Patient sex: M
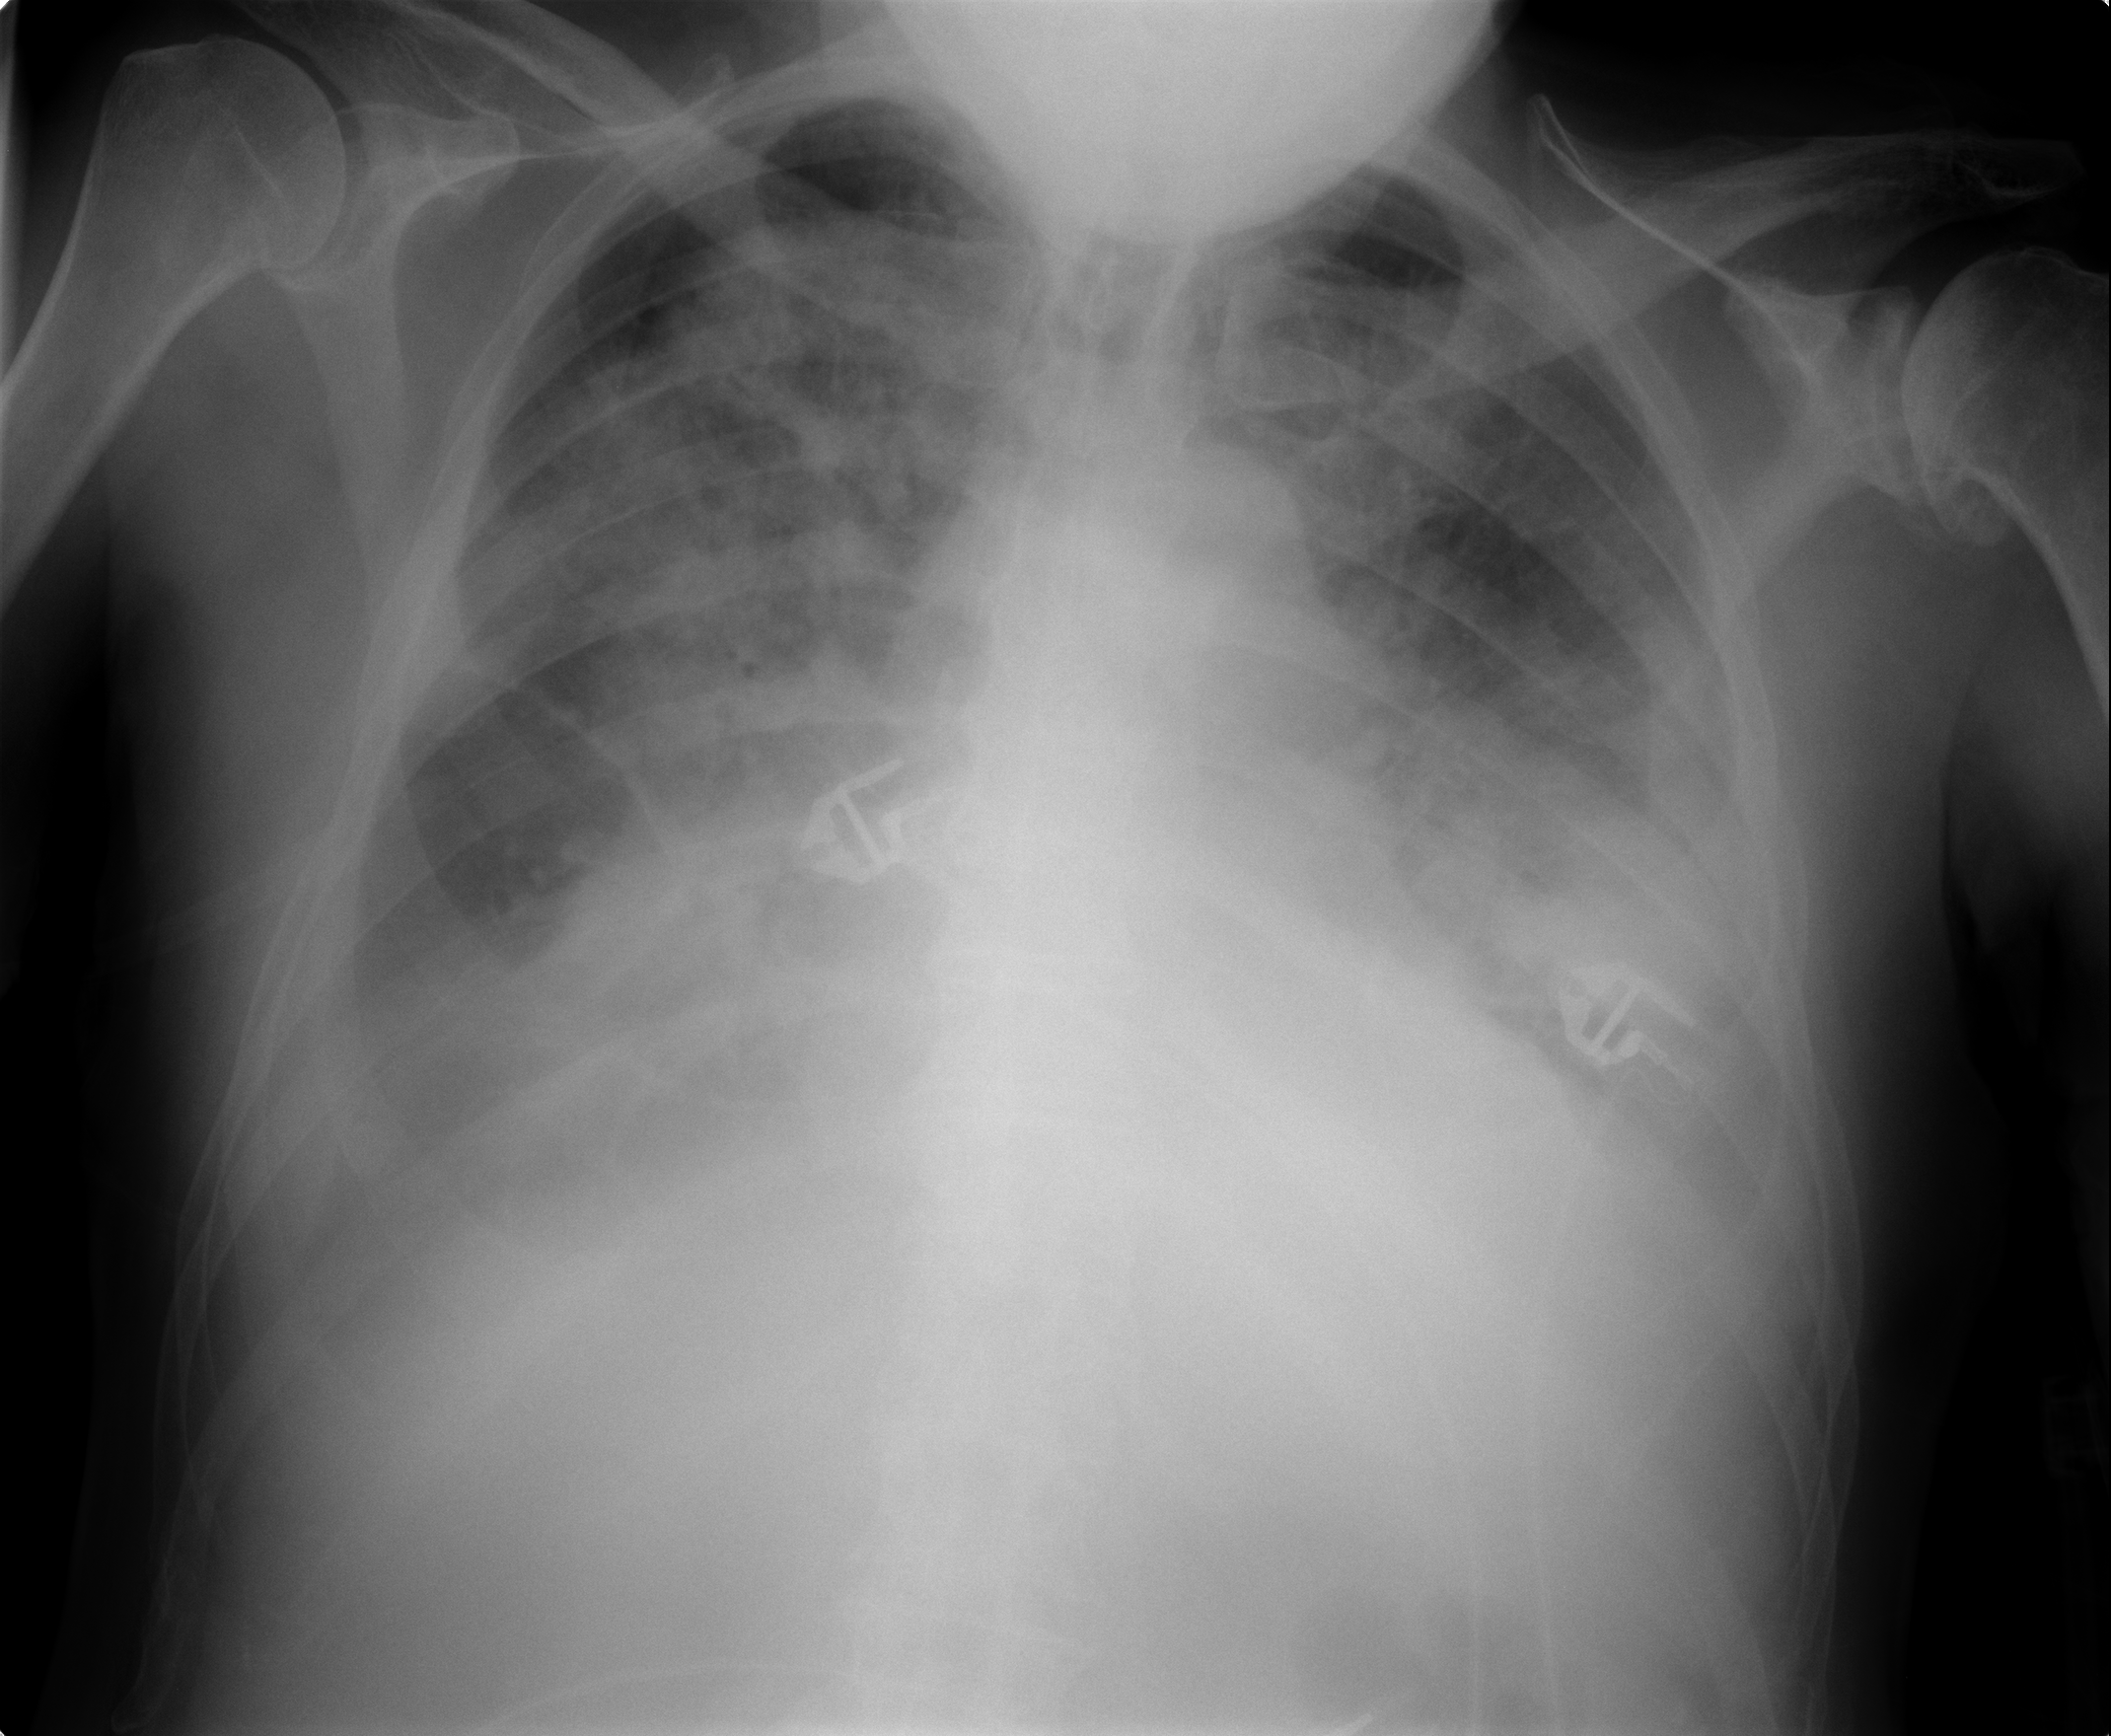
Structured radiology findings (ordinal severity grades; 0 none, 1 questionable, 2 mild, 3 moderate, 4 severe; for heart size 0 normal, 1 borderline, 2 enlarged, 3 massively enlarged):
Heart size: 0
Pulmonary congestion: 3
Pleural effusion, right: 3
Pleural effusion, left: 3
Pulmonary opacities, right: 3
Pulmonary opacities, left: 3
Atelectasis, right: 3
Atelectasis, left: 3